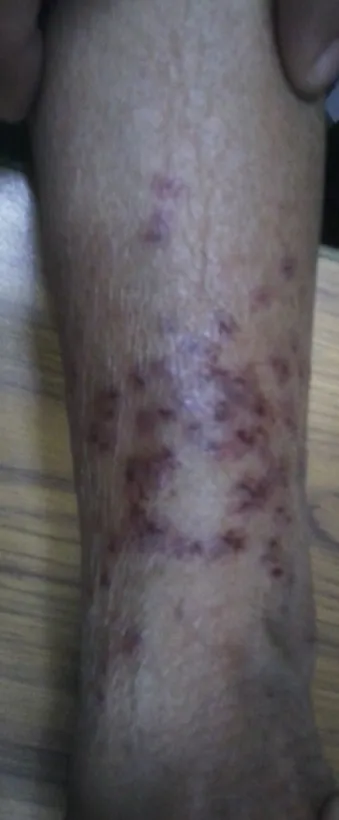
Left forearm as seen from above.
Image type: medical_photograph (skin_photograph)